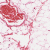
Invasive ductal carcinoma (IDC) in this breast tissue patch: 0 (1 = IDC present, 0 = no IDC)